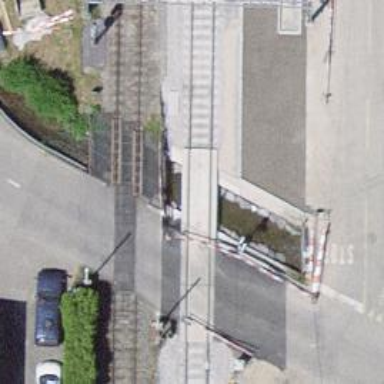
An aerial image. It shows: Level crossing along the railway.